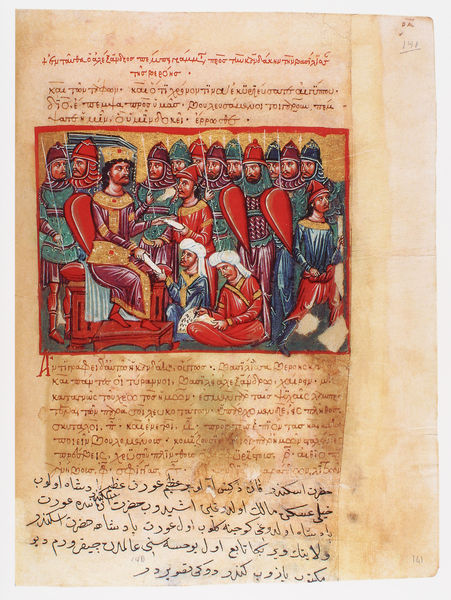
Titel: Der griechische Alexanderroman
Institution: Venedig, Hellenic Institute Codex Gr. 5
Schlagwörter: blau, weiß, grün, sitzen, kleid, schwarz, stuhl, szene, zeichnung, rot, malerei, diener, bild, gewand, gold, mantel, blatt, krone, kopfbedeckung, schrift, sitz, hocker, schemel, könig, lanze, soldaten, thron, schild, buch, seite, illustration, schilder, text, waffen, schriften, helm, ritter, helme, arabisch, griechisch, mittelalter, huldigung, kreuzzug, lanzen, schriftrolle, speere, schreiber, turban, arabesken, handschrift, kniefall, schilde, buchmalerei, persisch, manuskript, kreuzfahrer, gefangenschaft, schrift geschichte könig